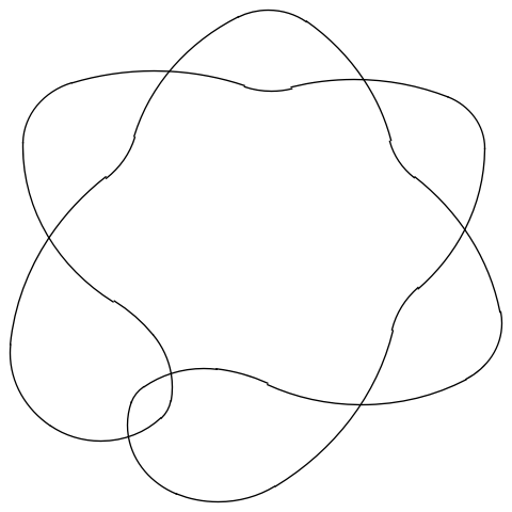
Crossing number: 7